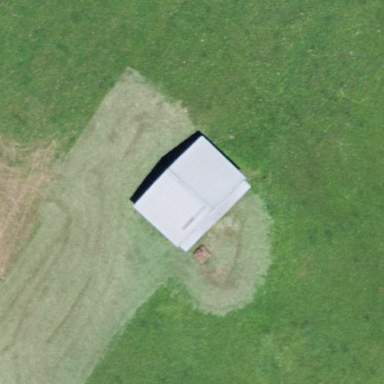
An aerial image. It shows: Rural barn.